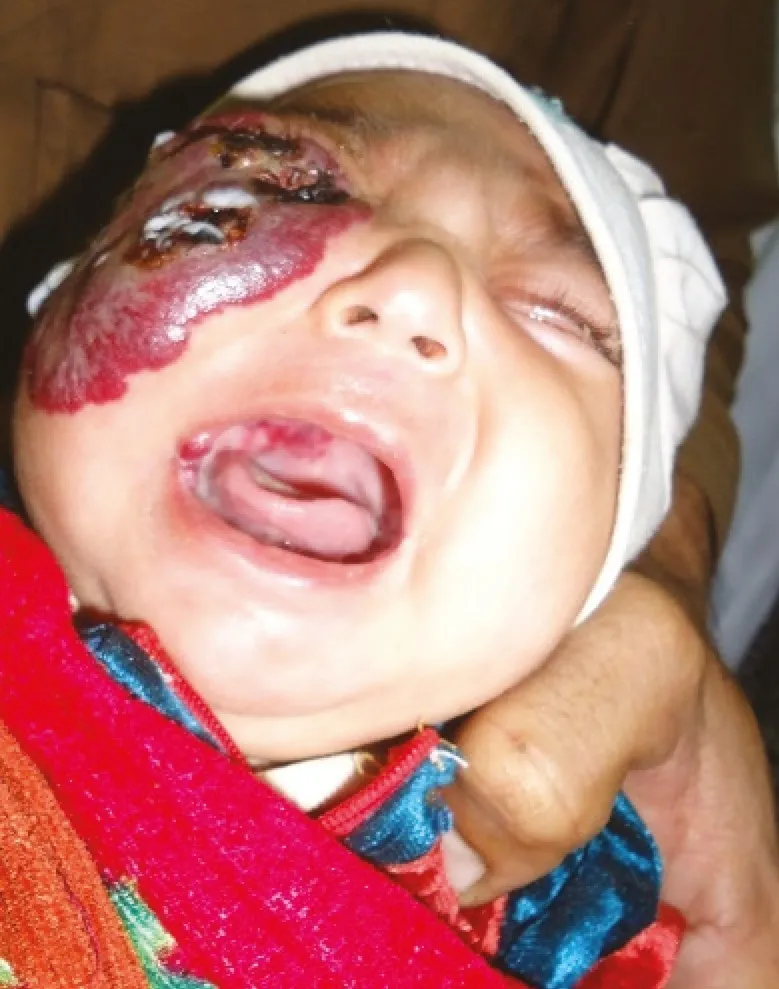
Three hemangiomatous lesions on the right side of palate and adjacent buccogingival surfaces could be also be visualized as the child cried.
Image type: medical_photograph (other_medical_photograph)